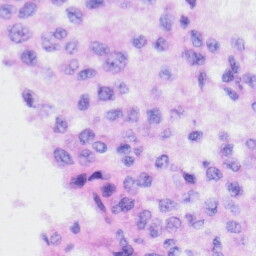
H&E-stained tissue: Liver